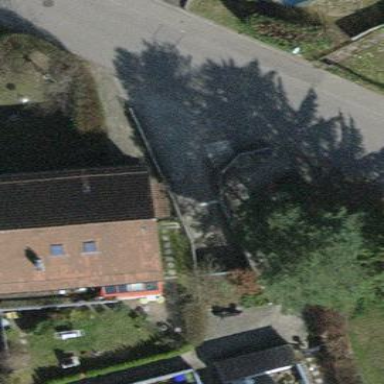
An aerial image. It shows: Detached building.